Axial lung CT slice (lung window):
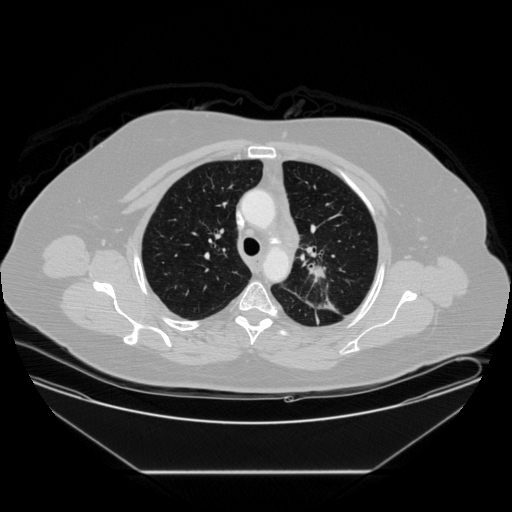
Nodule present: yes
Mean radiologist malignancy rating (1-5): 5